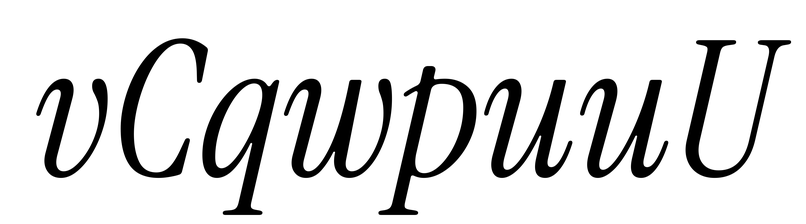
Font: InstrumentSerif-Italic